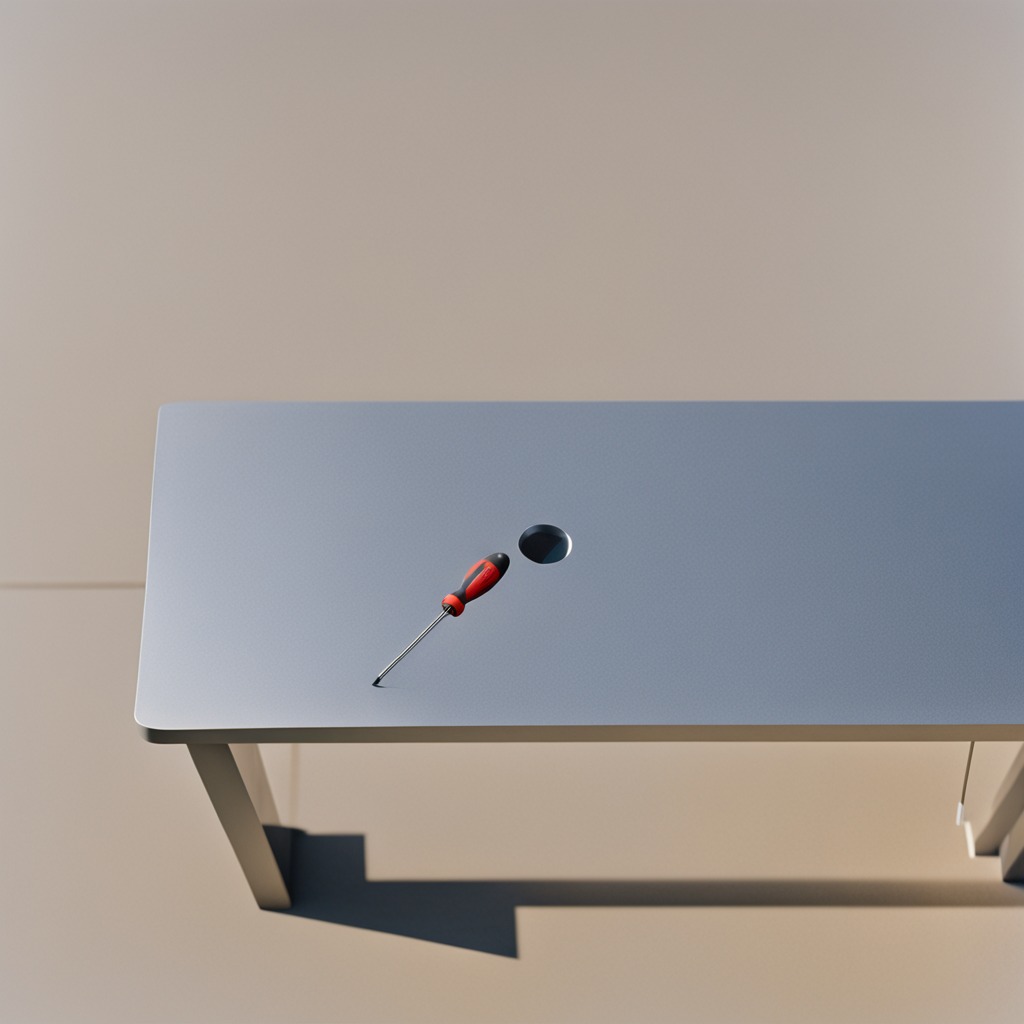
A screwdriver lies on the table.